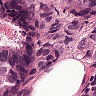
Metastatic tissue present: yes